Question: I've implemented Command Design Pattern according to below UML

Where Command is is an interface called ICommand:
'''
public interface ICommand
{
CommandType CommandType { get; set; }
Task Execute();
}
'''
It was perfect design until i have been requested to return value from 'Task Execute();' for specific concrete command, So i thought "OK, lets add a new method 'Task<T> Execute<T>();'" but it means that i need to add empty implementation to all classes that implement 'ICommand' interface (around 10 classes).
I would like that ConcreteCommand will have of 'Execute' method, is it possible?
Is it must have empty implementation to other method for every ConcreteCommand ?
Is there a way to combine those method into one using Task?
Just for clarification, I want to have two methods like this:
'''
public interface ICommand
{
CommandType CommandType { get; set; }
Task Execute();
Task<T> Execute<T>();
}
'''
Thanks!
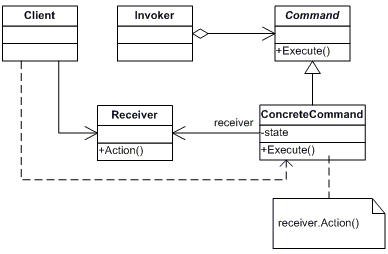
Answer: Since the Invoker can change Commands at runtime, there must be loose type safety. For cases where you know the command's return value, you can pass its return type to execute():
<URL>
'''
using System;
class Receiver {
public bool someAction() {
return false;
}
public string someAction2() {
return "some action value";
}
public void voidAction() {
Console.WriteLine("void action");
}
}
interface ICommand {
object doAction();
};
class ConcreteCommand : ICommand {
private Receiver receiver;
public ConcreteCommand(Receiver recv) {
receiver = recv;
}
public object doAction() {
return receiver.someAction();
}
}
class ConcreteCommand2 : ICommand {
private Receiver receiver;
public ConcreteCommand2(Receiver recv) {
receiver = recv;
}
public object doAction() {
return receiver.someAction2();
}
}
class VoidCommand : ICommand {
private Receiver receiver;
public VoidCommand(Receiver recv) {
receiver = recv;
}
public object doAction() {
receiver.voidAction();
return true;
}
}
class Invoker {
private ICommand command;
public void setCommand(ICommand cmd) {
command = cmd;
}
public T execute<T>() {
return (T) command.doAction();
}
}
public class Program
{
public static void Main()
{
Invoker i = new Invoker();
Receiver r = new Receiver();
i.setCommand(new ConcreteCommand(r));
Console.WriteLine(i.execute<bool>());
i.setCommand(new ConcreteCommand2(r));
Console.WriteLine(i.execute<string>());
i.setCommand(new VoidCommand(r));
i.execute<object>();
ICommand[] commands = new ICommand[] {
new ConcreteCommand(r),
new ConcreteCommand(r),
new ConcreteCommand2(r),
new ConcreteCommand2(r),
new VoidCommand(r)
};
foreach (ICommand c in commands) {
i.setCommand(c);
Console.WriteLine(i.execute<object>());
}
}
}
'''
'''
False
some action value
void action
False
False
some action value
some action value
void action
True
'''